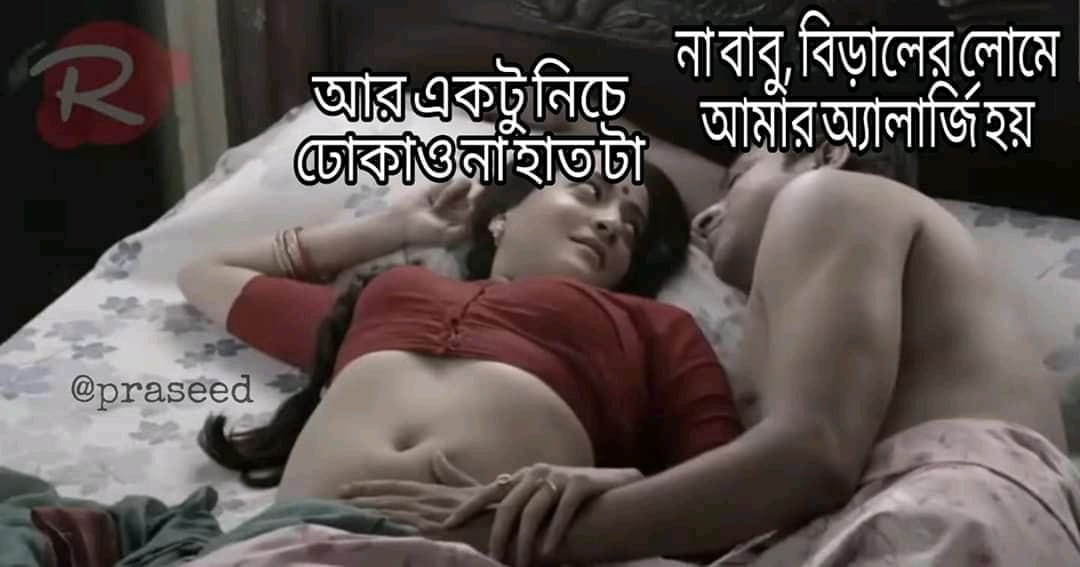
Caption: আর একটু নিচে ঢোকাওনা হাতটা     না বাবু , বিড়ালের লোমে আমার এলার্জি হয়
Label: hate